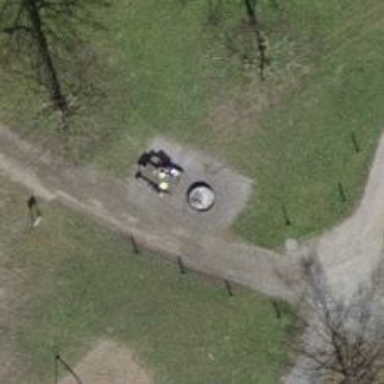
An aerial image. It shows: Barbecue facility.